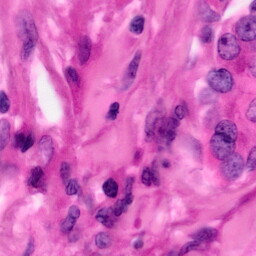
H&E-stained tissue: Pancreatic